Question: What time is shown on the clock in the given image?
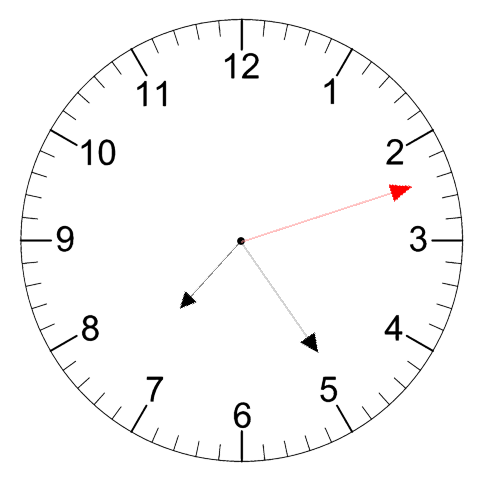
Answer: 07:24:12